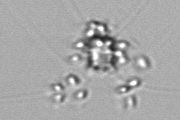
Label: Chaetoceros_didymus_TAG_external_flagellate